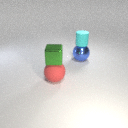
large red rubber sphere in front of large blue metal sphere